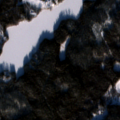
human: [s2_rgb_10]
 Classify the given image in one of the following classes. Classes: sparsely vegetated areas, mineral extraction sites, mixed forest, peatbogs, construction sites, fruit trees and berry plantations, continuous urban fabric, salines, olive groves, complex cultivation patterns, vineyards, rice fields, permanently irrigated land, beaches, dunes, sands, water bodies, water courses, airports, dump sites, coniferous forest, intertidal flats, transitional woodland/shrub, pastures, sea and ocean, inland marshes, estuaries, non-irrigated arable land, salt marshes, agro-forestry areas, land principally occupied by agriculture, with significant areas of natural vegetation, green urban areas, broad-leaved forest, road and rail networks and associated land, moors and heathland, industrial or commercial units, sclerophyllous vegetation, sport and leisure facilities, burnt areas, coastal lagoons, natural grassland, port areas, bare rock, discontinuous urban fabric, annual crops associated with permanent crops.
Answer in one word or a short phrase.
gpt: land principally occupied by agriculture, with significant areas of natural vegetation, coniferous forest, mixed forest, water bodies